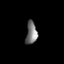
Tissue: lung
Cell type: Epithelial cells
Senescence score: 0.2266
Nuclear area (px): 249
Mean DAPI intensity: 119.229